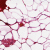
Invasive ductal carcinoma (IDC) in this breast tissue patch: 0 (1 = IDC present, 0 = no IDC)